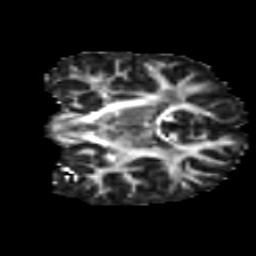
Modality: FA
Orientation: coronal
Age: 10
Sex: male
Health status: ill
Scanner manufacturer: ge
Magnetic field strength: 3 T
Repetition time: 6.752 s
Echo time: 0.079 s